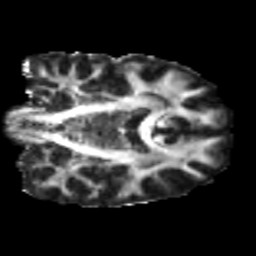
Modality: FA
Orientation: coronal
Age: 46
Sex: male
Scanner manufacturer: siemens
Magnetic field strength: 3 T
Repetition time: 5 s
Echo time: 0.092 s